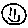
Label: smiley face